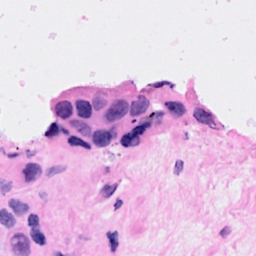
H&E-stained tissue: Breast